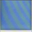
Piece: xx